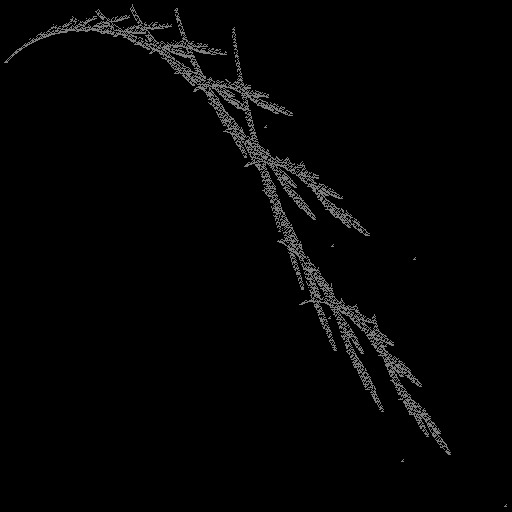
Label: snail